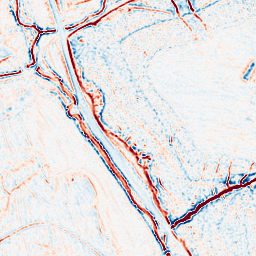
Category: multiscale
Decomposition family: log
Decomposition parameters: sigma: 1
Upsampling method: edge_directed
Upsampling parameters: scale: 2
Upsampling scale: 2